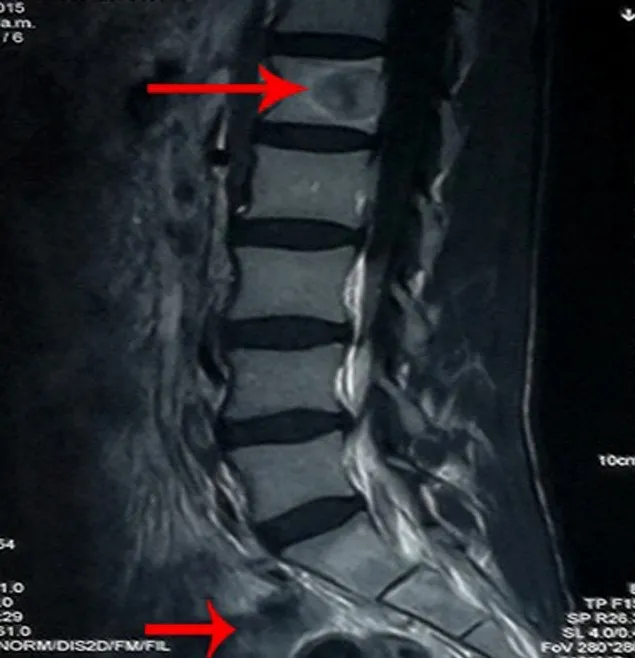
Preoperative magnetic resonance imaging of L1 and S1-S2 reveals bone destruction and vertebral abnormalities. Red arrows indicate L1 (upper arrow) and S1-S2 (lower arrow) lesions in MRI.
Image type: radiology (mri)